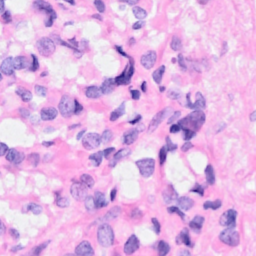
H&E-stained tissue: Breast